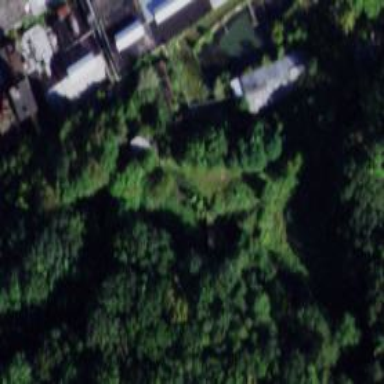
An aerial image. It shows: Abandoned railway.